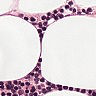
Metastatic tissue present: no